【题型】填空题　【知识点】向量　【难度】medium
如图，在 $\square ABCD$ 中，点 $E$ 是 $AD$ 边中点，点 $F$ 是线段 $BE$ 中点，设 $\overrightarrow{AB} = \vec{a}$，$\overrightarrow{DA} = \vec{b}$，那么 $\overrightarrow{FC} = \underline{\qquad\qquad}$.（结果用含 $\vec{a}$、$\vec{b}$ 的式子表示）

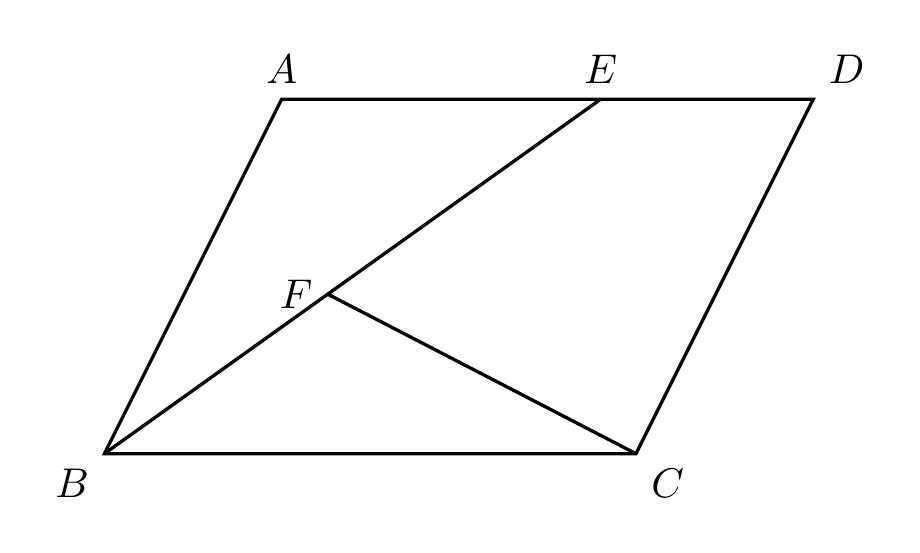
【解答】
【答案】 $\frac{1}{2}\vec{a} - \frac{3}{4}\vec{b}$

【分析】 本题考查了平面向量的知识点，运用三角形法则关系是解题的关键. 先用 $\vec{a}$、$\vec{b}$ 的线性组合表示 $\overrightarrow{EB}$，再表示 $\overrightarrow{FC}$ 即可.

【详解】 解：在 $\square ABCD$ 中，

$\therefore \overrightarrow{BC} = \overrightarrow{AD} = -\overrightarrow{DA} = -\vec{b}$，$\overrightarrow{BA} = -\vec{a}$,

$\because E$ 是 $AD$ 边中点,

$\therefore \overrightarrow{EA} = \frac{1}{2}\overrightarrow{DA} = \frac{1}{2}\vec{b}$,

在 $\triangle ABE$ 中，

$\overrightarrow{EB} = \overrightarrow{EA} - \overrightarrow{BA} = \frac{1}{2}\vec{b} - (-\vec{a}) = \frac{1}{2}\vec{b} + \vec{a}$,

$\because$ 点 $F$ 是线段 $BE$ 中点,

$\therefore \overrightarrow{FB} = \frac{1}{2}\overrightarrow{EB} = \frac{1}{2} \times (\frac{1}{2}\vec{b} + \vec{a}) = \frac{1}{4}\vec{b} + \frac{1}{2}\vec{a}$,

在 $\triangle BFC$ 中，

$\overrightarrow{FC} = \overrightarrow{FB} + \overrightarrow{BC} = \frac{1}{4}\vec{b} + \frac{1}{2}\vec{a} - \vec{b} = \frac{1}{2}\vec{a} - \frac{3}{4}\vec{b}$,

故答案为：$\frac{1}{2}\vec{a} - \frac{3}{4}\vec{b}$.